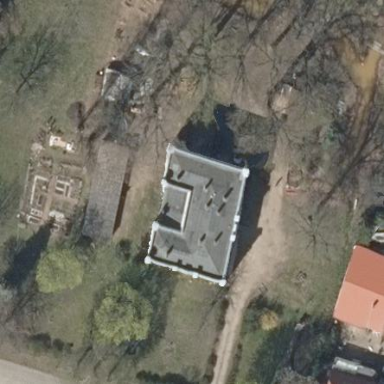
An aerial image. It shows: Historic manor building.